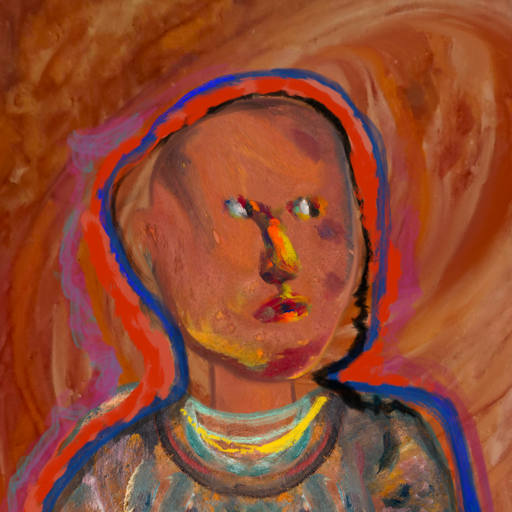
Background: Pious_Lady, Head And Neck Side: Mother_And_Son_Son, Face Side: An_Impression, Bust: Boggyland, Hair Side: Experience, Head Accessory: Blank, Second Necklace: Blank, Necklace: Irani_1, Baby: Blank